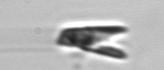
Label: Chrysochromulina_lanceolata